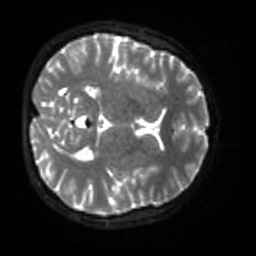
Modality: sbref
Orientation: axial
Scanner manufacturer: siemens
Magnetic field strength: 3 T
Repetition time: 4 s
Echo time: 0.0594 s